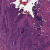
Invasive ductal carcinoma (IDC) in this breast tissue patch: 0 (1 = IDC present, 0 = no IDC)